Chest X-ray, AP view. Patient: 27 years old, sex M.
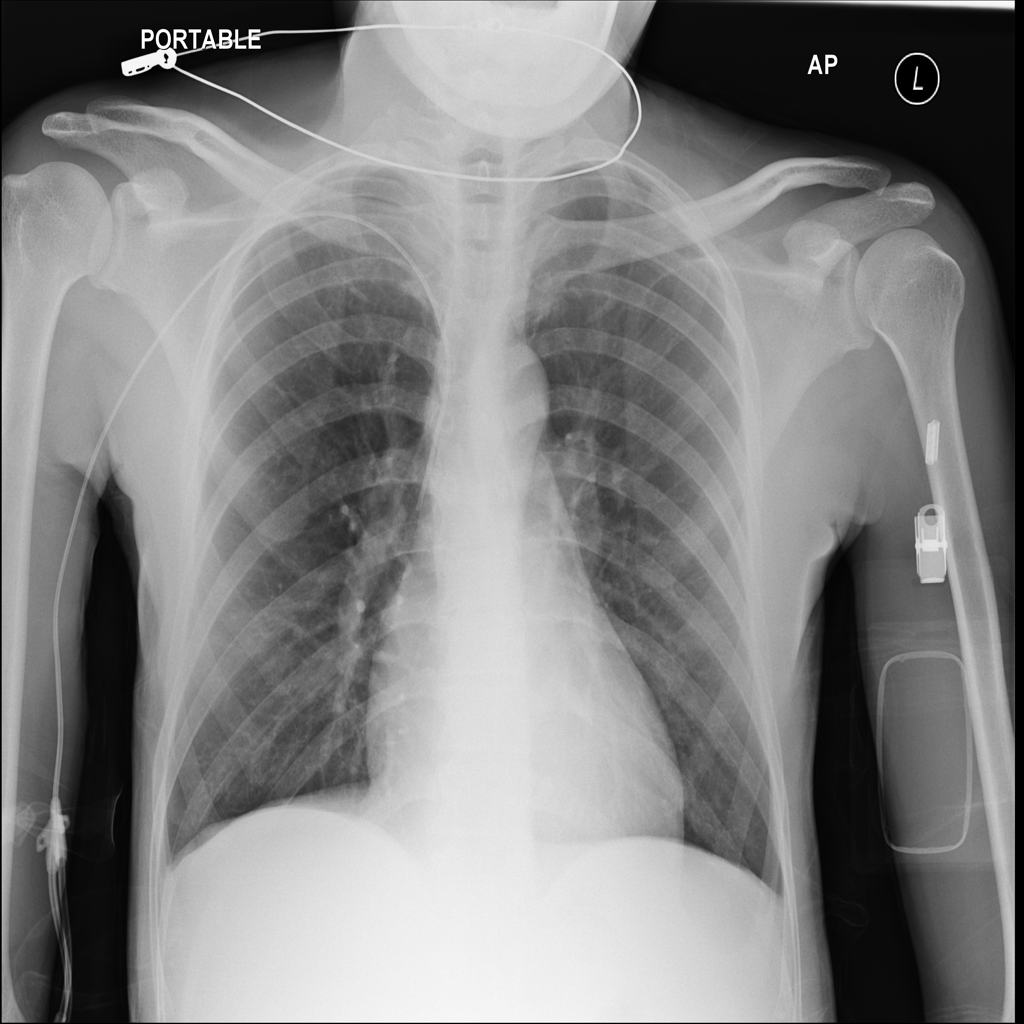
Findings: No Finding